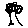
Label: tree